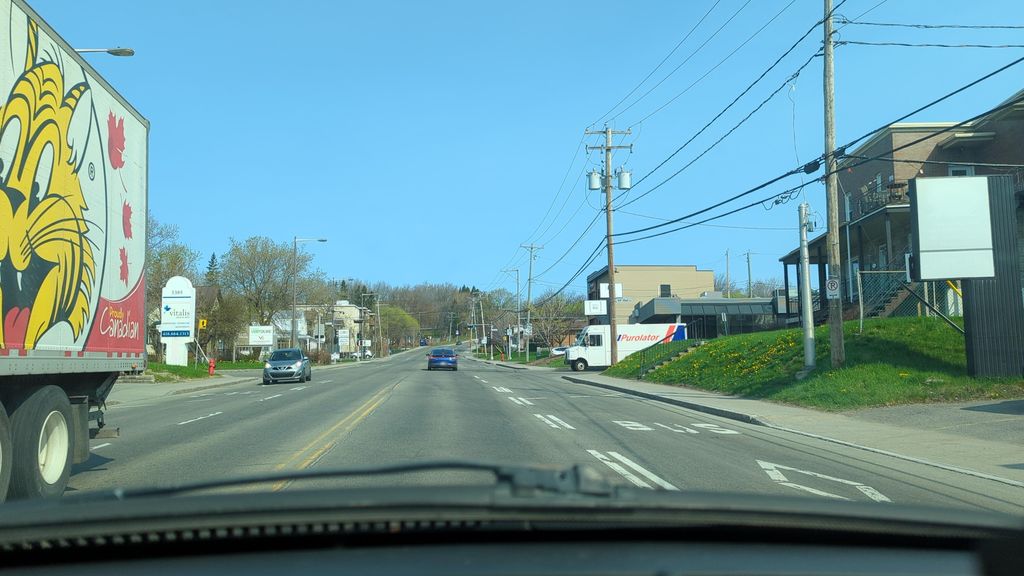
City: quebec_city